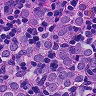
Metastatic tissue present: yes